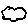
Label: cloud